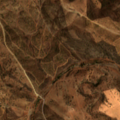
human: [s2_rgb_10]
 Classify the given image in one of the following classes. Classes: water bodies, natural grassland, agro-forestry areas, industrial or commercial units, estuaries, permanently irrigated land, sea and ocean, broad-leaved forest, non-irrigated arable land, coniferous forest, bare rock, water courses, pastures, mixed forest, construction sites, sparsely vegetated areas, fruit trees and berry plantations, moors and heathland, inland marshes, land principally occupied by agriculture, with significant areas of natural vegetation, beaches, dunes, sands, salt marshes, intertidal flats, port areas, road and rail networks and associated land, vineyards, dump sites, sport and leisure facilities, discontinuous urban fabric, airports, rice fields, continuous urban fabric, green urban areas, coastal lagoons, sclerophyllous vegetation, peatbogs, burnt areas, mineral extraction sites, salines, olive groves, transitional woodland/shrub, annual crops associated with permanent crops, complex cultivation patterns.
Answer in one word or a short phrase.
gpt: land principally occupied by agriculture, with significant areas of natural vegetation, agro-forestry areas, broad-leaved forest, transitional woodland/shrub